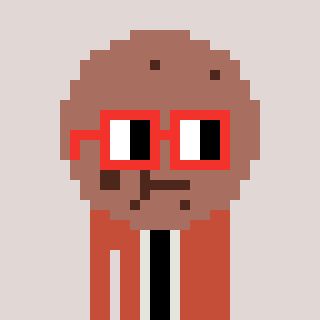
a pixel art character with square red glasses, a cookie-shaped head and a rust-colored body on a warm background